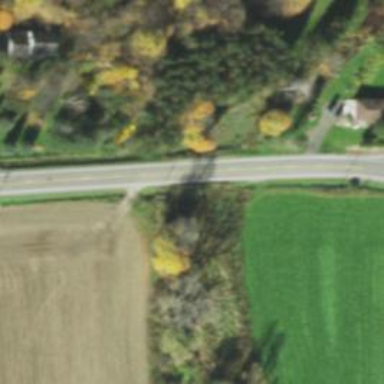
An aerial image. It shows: Culvert tunnel.